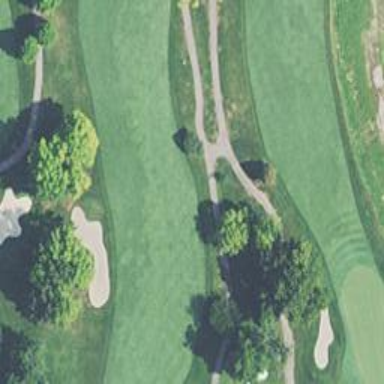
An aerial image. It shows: Golf hole.